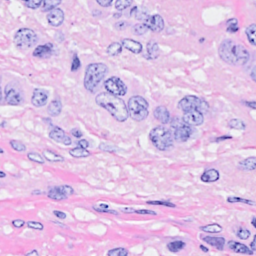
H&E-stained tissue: Breast